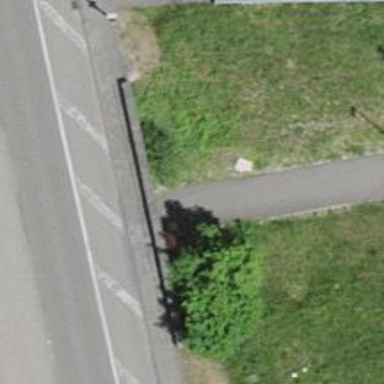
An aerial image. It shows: Wall barrier.